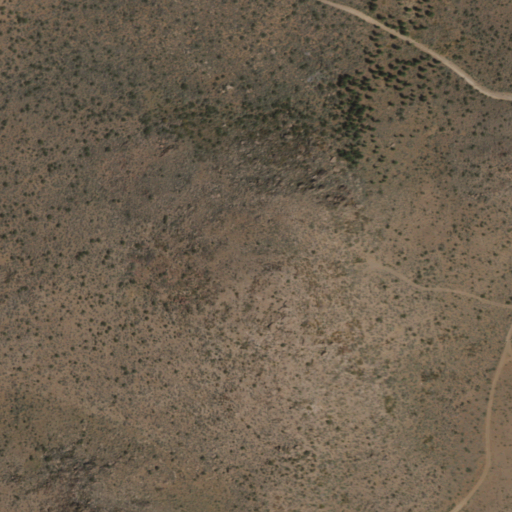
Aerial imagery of mountain in Nevada named Steamboat Hills containing only shrub